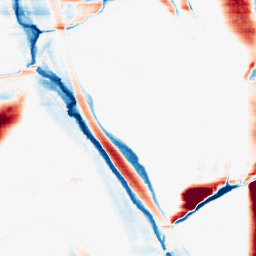
Category: morphological
Decomposition family: morphological_rect
Decomposition parameters: operation: average
width: 50
height: 3
Upsampling method: sinc_blackman
Upsampling parameters: scale: 2
kernel_size: 4
Upsampling scale: 2